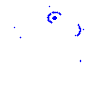
Particle: kaon